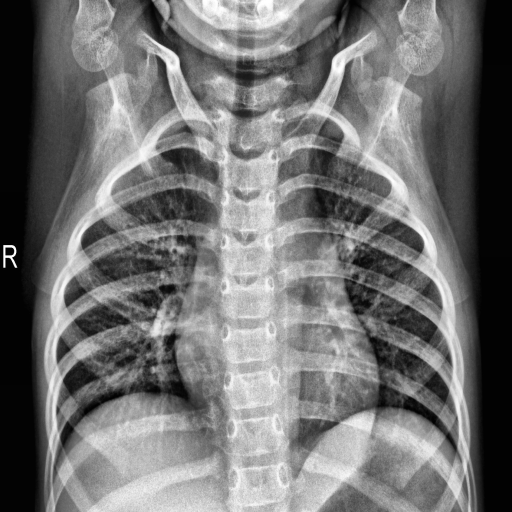
Finding: NORMAL